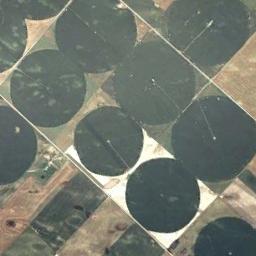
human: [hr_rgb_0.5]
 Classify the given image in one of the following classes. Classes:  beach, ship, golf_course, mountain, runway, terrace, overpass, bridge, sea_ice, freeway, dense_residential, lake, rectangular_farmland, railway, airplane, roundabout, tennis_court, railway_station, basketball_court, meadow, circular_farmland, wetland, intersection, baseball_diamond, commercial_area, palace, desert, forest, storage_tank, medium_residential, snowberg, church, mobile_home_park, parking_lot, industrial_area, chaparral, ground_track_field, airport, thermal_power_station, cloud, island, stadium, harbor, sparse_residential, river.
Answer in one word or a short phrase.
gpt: circular_farmland